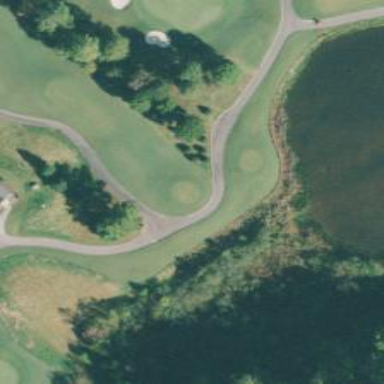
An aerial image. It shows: Service road used as golf cart path.